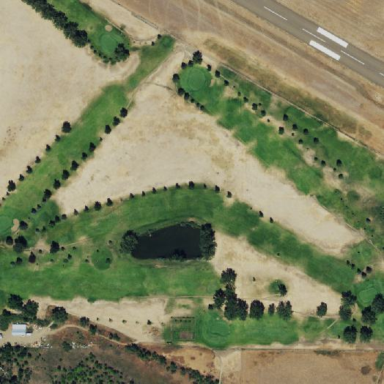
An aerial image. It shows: Golf course.